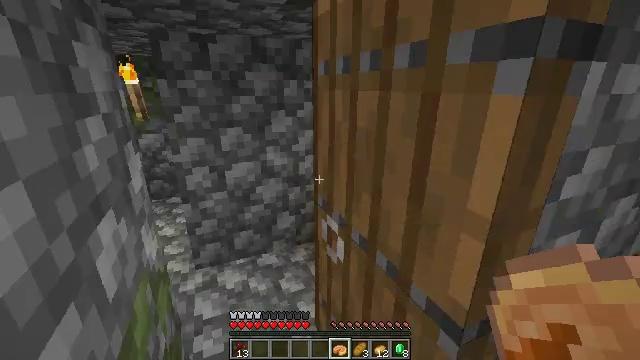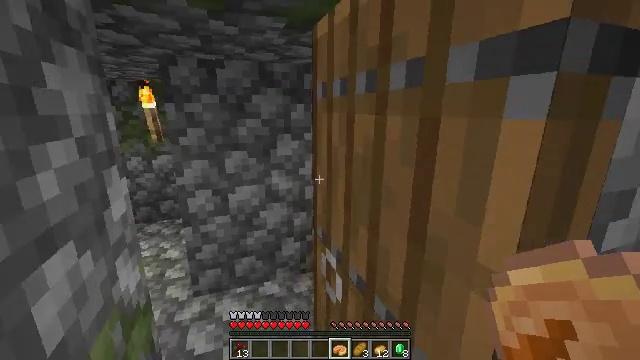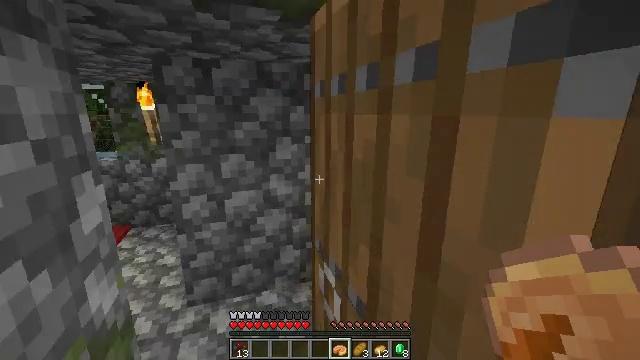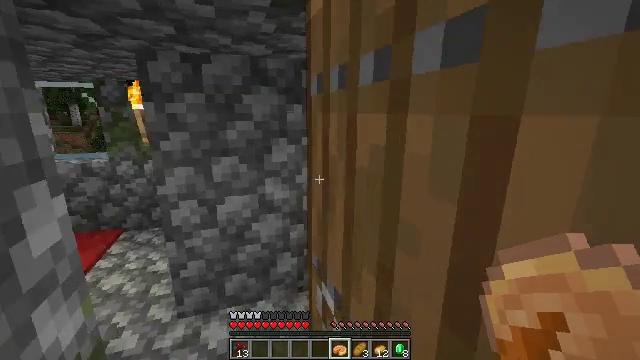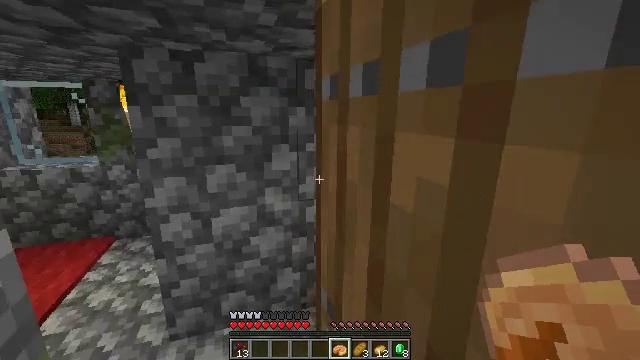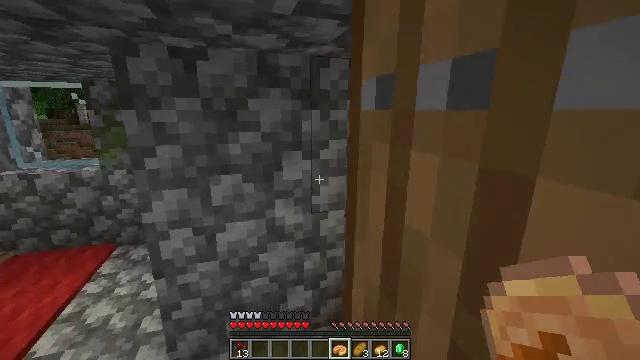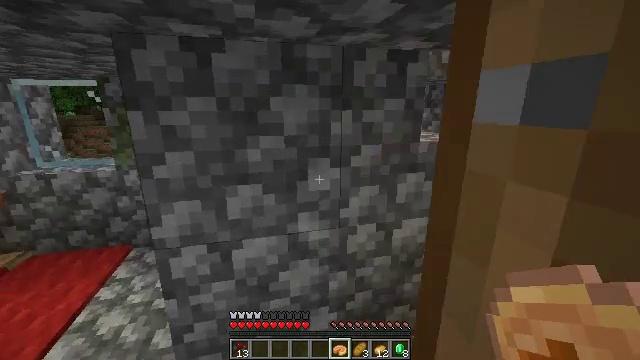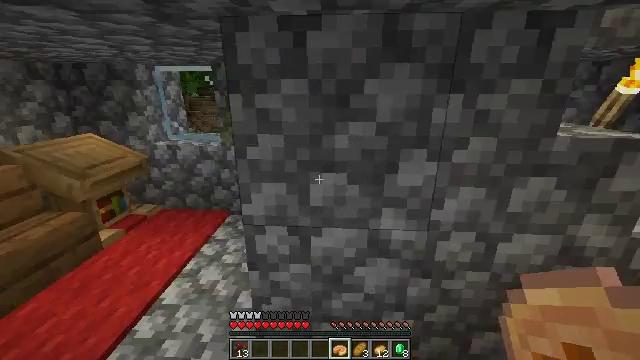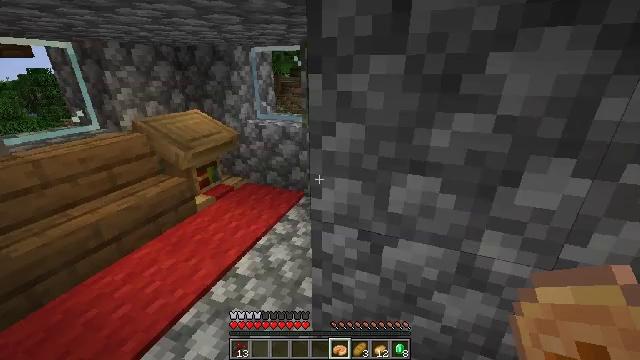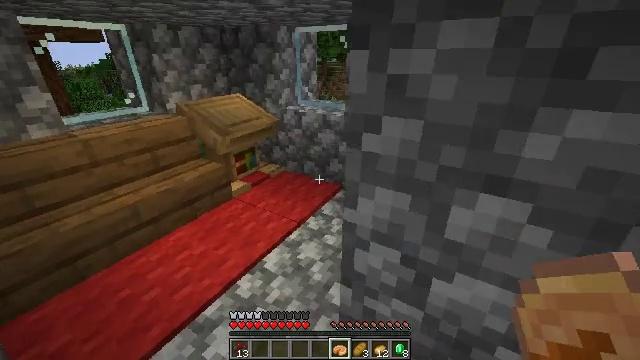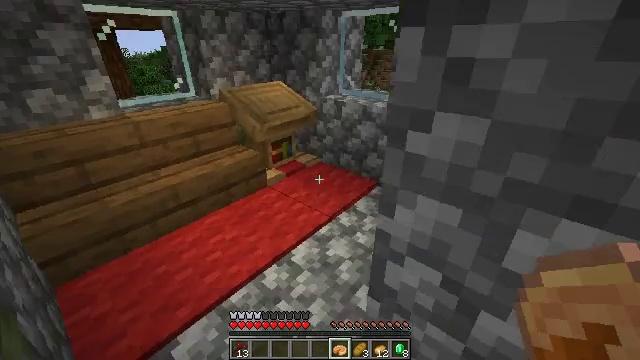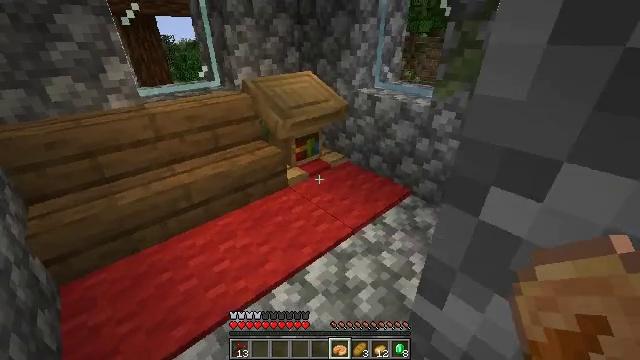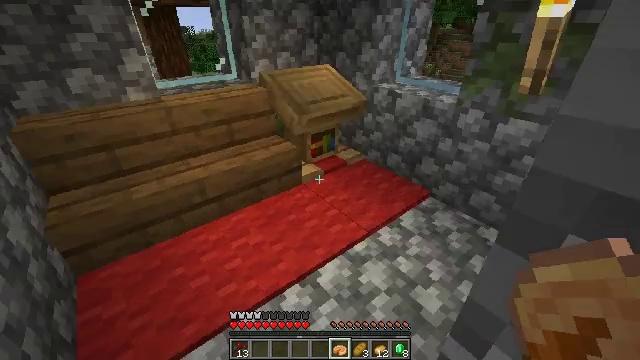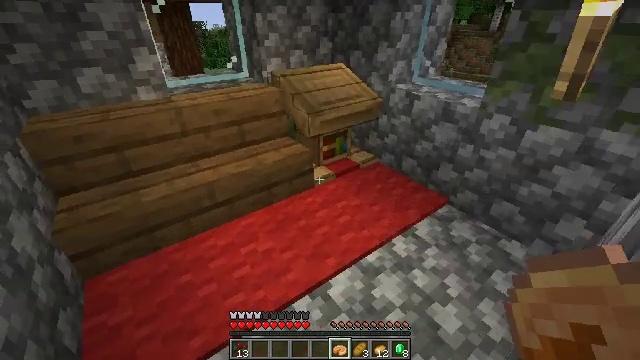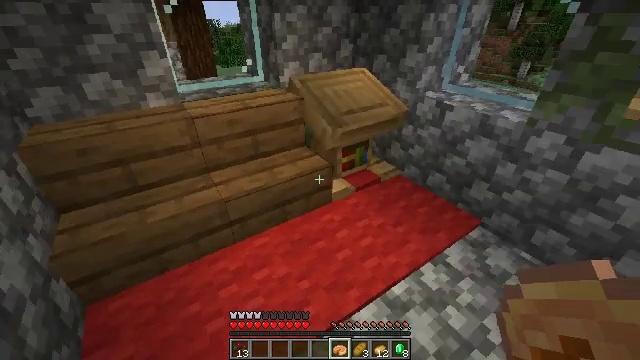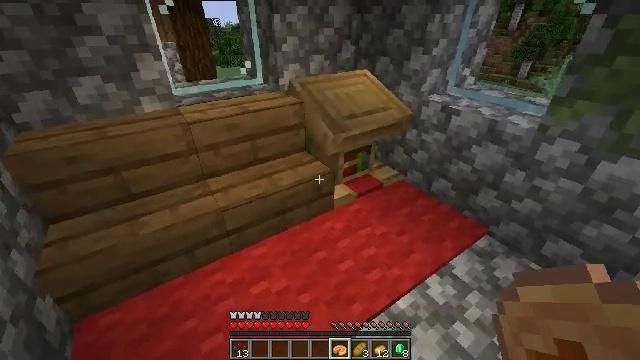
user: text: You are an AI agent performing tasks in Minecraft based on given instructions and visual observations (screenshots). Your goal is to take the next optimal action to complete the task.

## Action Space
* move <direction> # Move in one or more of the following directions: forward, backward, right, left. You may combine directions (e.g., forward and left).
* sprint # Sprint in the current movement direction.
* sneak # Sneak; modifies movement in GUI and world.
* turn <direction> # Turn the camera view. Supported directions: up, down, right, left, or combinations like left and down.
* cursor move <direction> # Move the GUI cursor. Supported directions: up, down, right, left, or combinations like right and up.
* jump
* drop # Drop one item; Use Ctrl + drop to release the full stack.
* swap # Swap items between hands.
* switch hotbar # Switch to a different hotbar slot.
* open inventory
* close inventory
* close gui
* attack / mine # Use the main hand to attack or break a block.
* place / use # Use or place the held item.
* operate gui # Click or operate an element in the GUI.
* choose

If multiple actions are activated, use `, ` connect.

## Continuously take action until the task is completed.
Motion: motion action
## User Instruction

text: Remove the purple carpet from the floor.
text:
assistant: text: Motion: move forward, turn left and up
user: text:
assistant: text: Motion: move forward
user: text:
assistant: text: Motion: move forward
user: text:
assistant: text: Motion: move forward
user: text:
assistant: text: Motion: move forward, turn left
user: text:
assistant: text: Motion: move forward, turn left
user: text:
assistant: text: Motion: move forward, turn left and down
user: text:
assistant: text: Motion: move forward, turn left and down
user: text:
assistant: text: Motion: move forward, turn left and down
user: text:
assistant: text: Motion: move forward, turn left and down
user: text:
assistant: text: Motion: move forward, turn left and down
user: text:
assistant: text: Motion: move forward, turn left and down
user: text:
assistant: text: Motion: move forward, turn left
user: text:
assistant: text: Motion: move forward, turn left
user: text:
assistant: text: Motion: move forward
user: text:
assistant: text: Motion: move forward
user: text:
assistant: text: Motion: move forward
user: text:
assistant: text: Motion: no_op
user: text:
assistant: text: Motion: no_op
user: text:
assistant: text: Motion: turn right and up
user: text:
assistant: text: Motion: turn right and up
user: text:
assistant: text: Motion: turn right
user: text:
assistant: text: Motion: turn right
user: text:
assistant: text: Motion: turn right
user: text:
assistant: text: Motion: move left, turn right and up
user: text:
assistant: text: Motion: move left, turn right
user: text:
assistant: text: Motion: move left, turn right
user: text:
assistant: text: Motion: move forward and move left, turn right
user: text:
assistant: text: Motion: move forward and move left, turn right
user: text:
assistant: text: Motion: move forward and move left, turn right